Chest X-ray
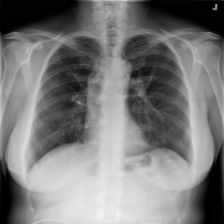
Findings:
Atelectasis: negative
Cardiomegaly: negative
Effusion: negative
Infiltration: negative
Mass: negative
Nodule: negative
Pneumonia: negative
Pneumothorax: negative
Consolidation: negative
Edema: negative
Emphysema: negative
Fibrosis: negative
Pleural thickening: negative
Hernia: negative